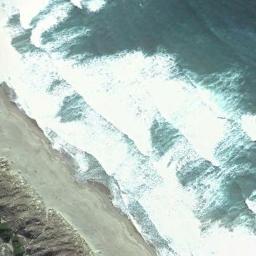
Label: beach